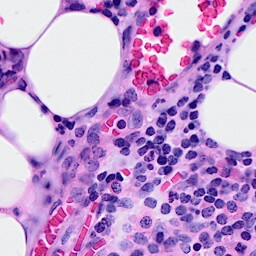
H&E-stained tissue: Breast